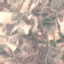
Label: PermanentCrop